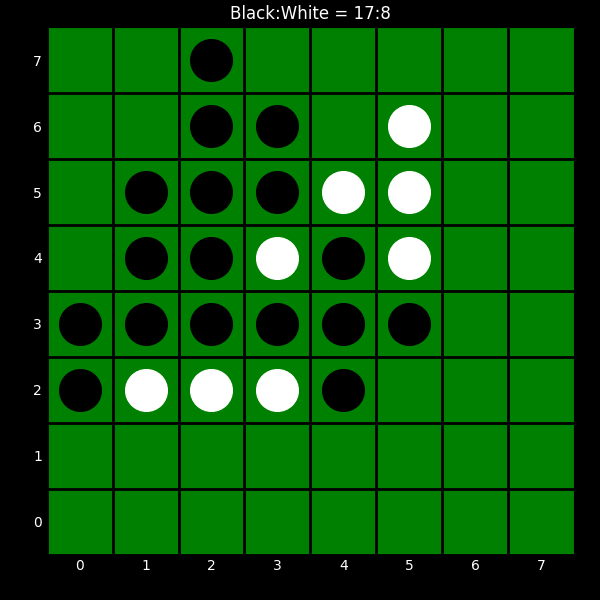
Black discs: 17
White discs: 8